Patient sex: M
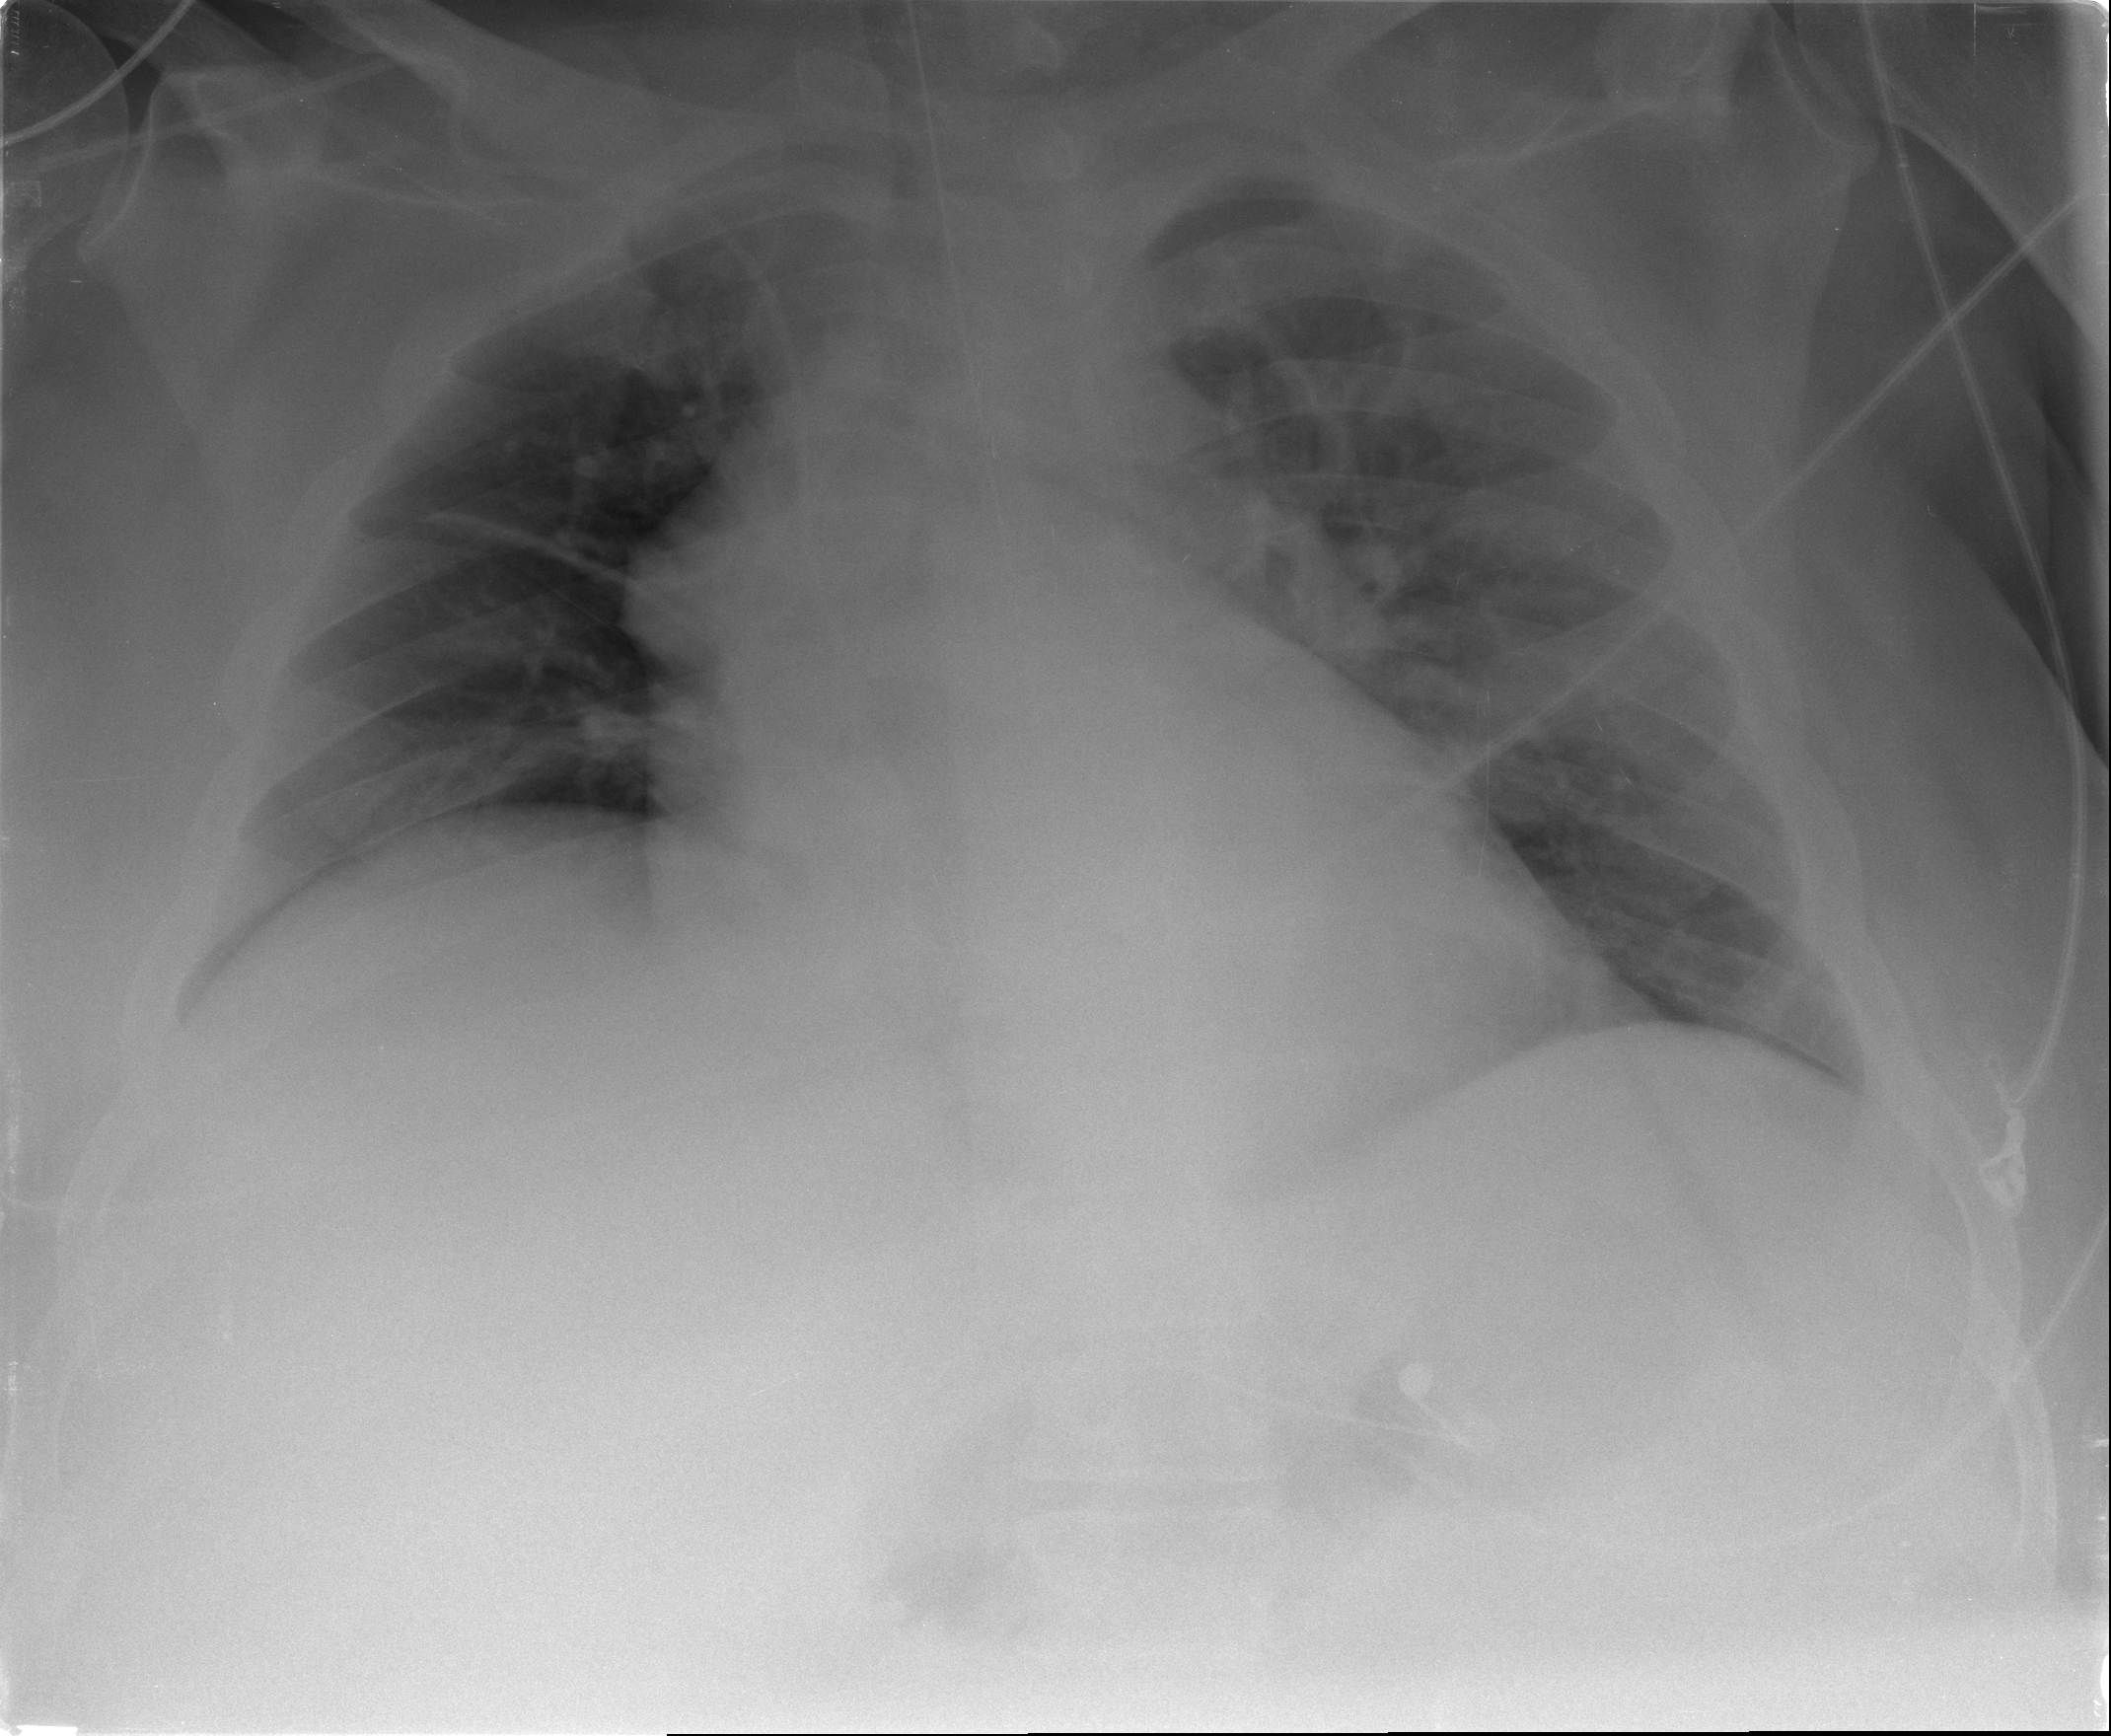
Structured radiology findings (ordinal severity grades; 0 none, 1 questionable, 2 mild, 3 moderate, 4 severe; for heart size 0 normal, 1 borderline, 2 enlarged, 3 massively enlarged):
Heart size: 2
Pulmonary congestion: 2
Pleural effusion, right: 0
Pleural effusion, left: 0
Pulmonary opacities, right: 0
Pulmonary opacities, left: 2
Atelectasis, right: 2
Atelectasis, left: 2